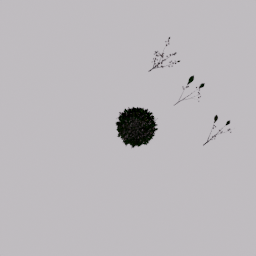
Label: nature